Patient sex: M
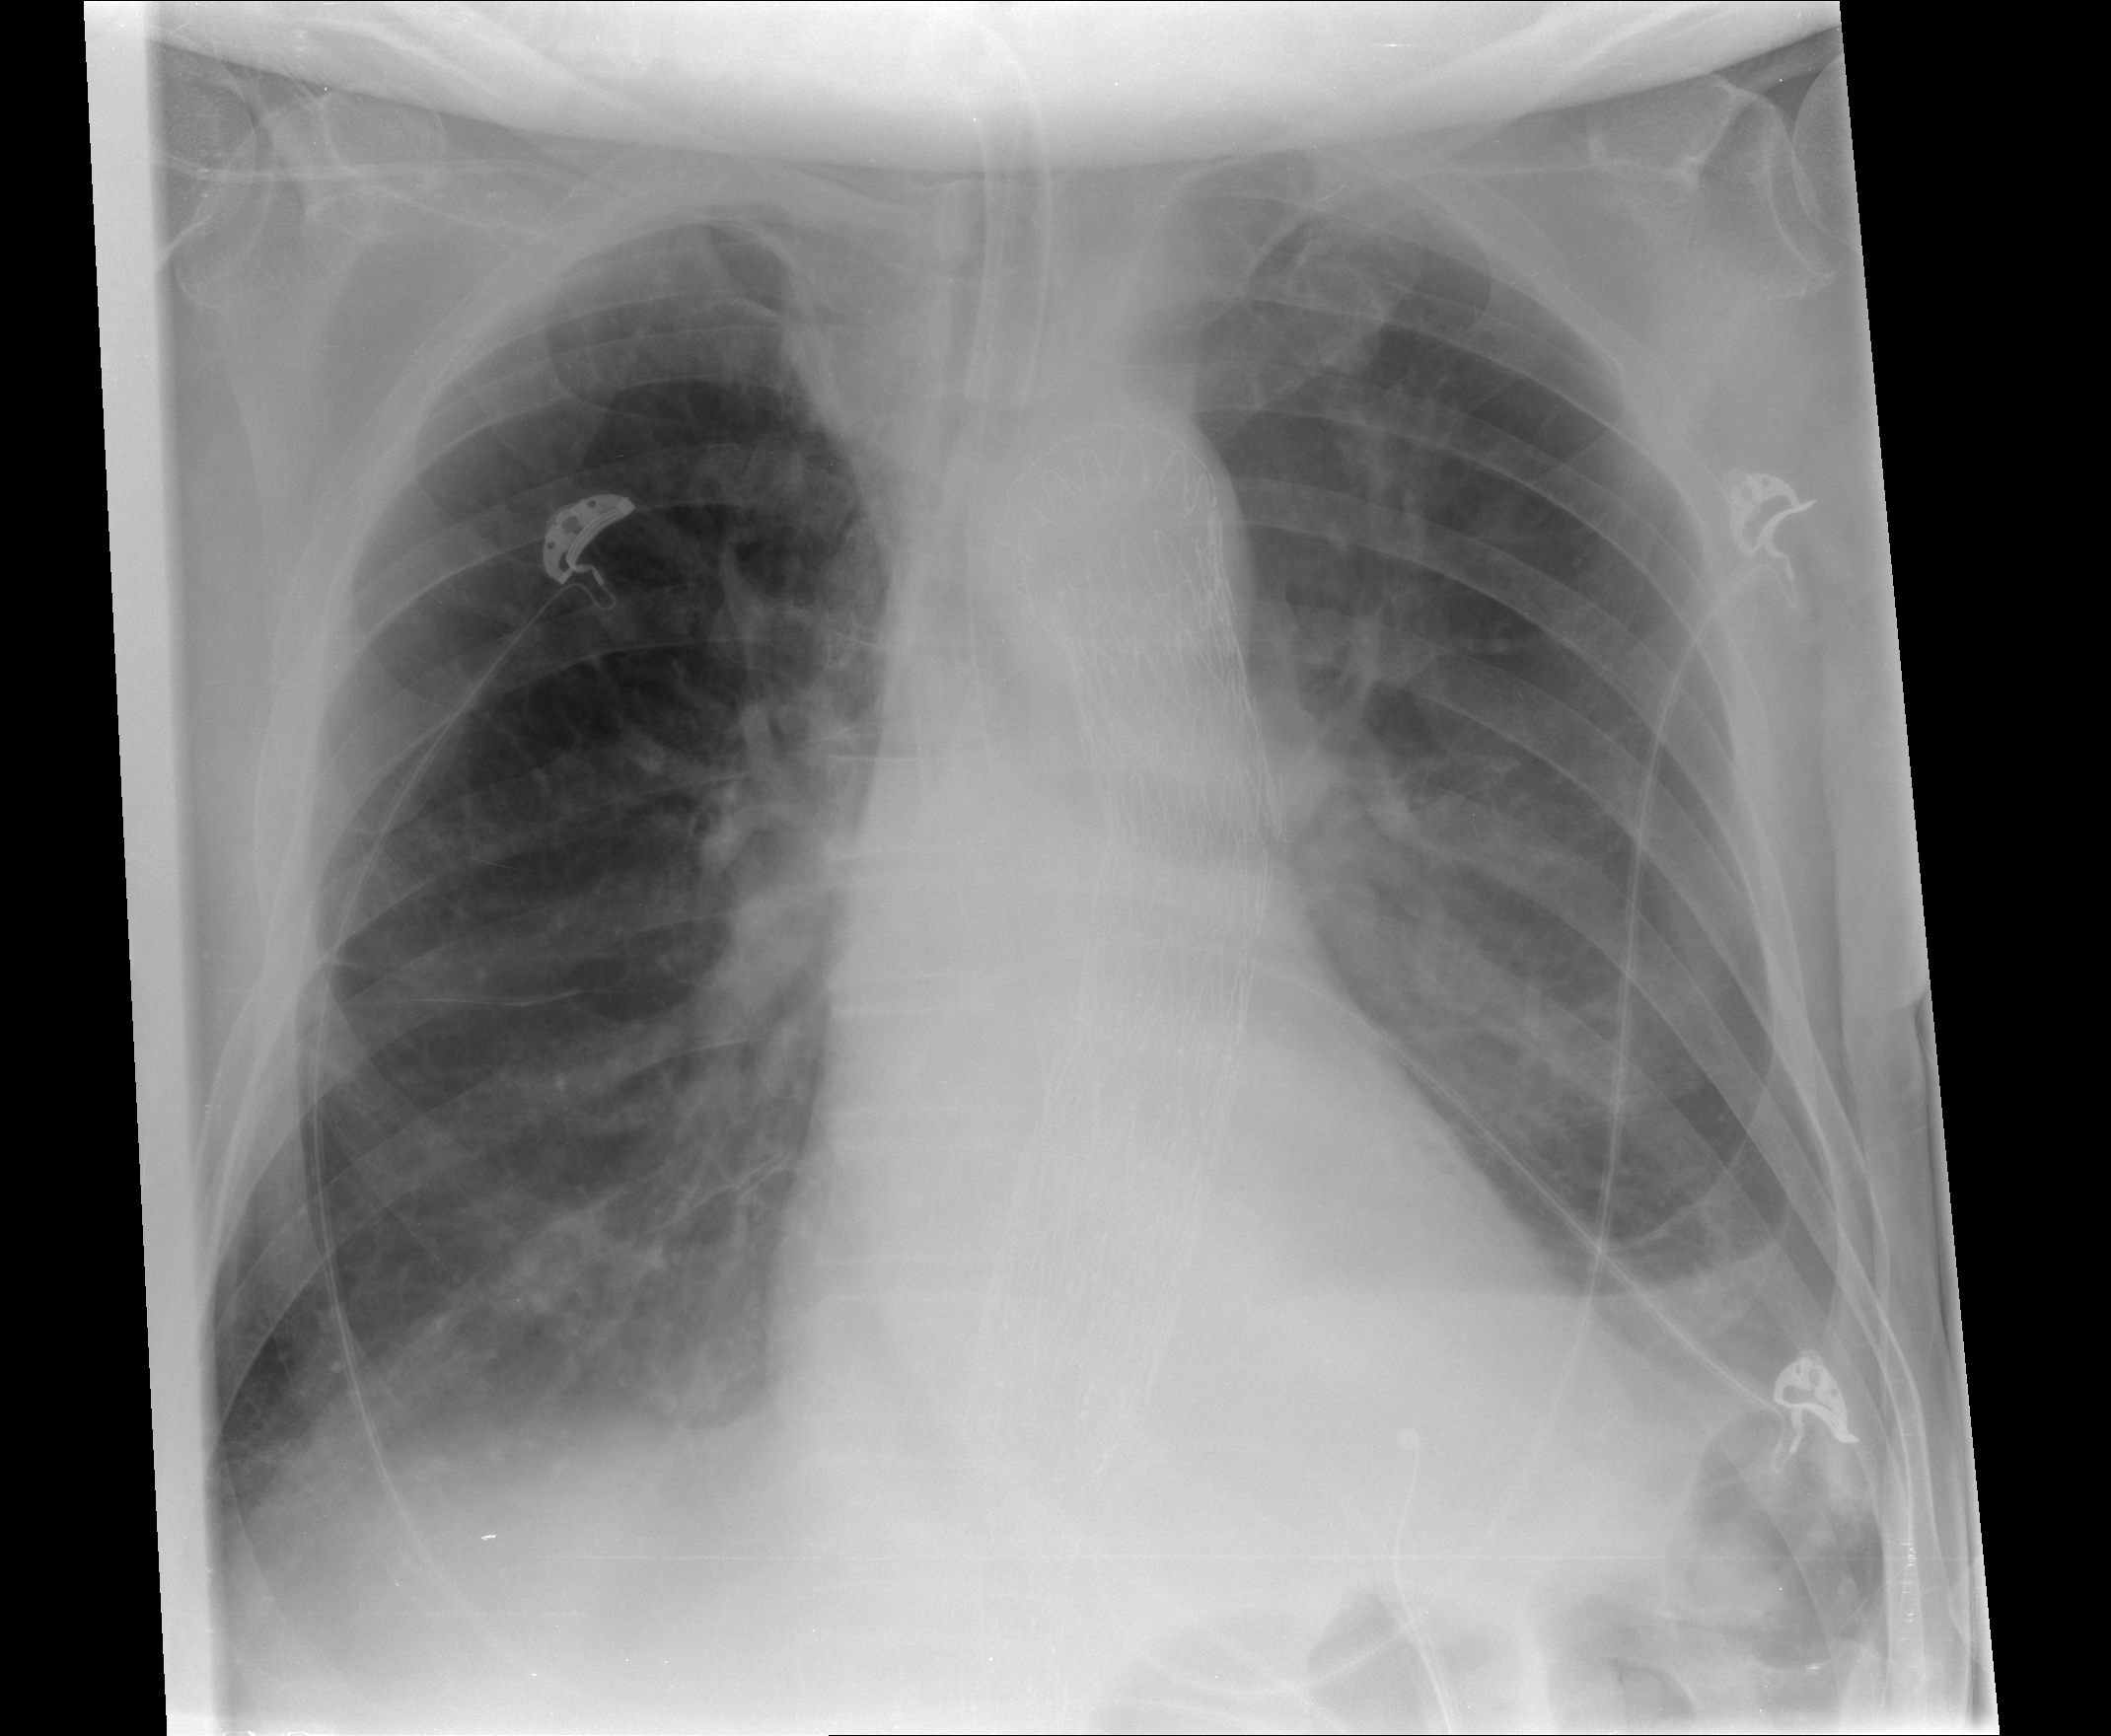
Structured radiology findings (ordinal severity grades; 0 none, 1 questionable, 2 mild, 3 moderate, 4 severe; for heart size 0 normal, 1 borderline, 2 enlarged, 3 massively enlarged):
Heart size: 1
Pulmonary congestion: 0
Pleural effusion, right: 1
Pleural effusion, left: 2
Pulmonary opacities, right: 0
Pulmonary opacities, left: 0
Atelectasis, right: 2
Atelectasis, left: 2